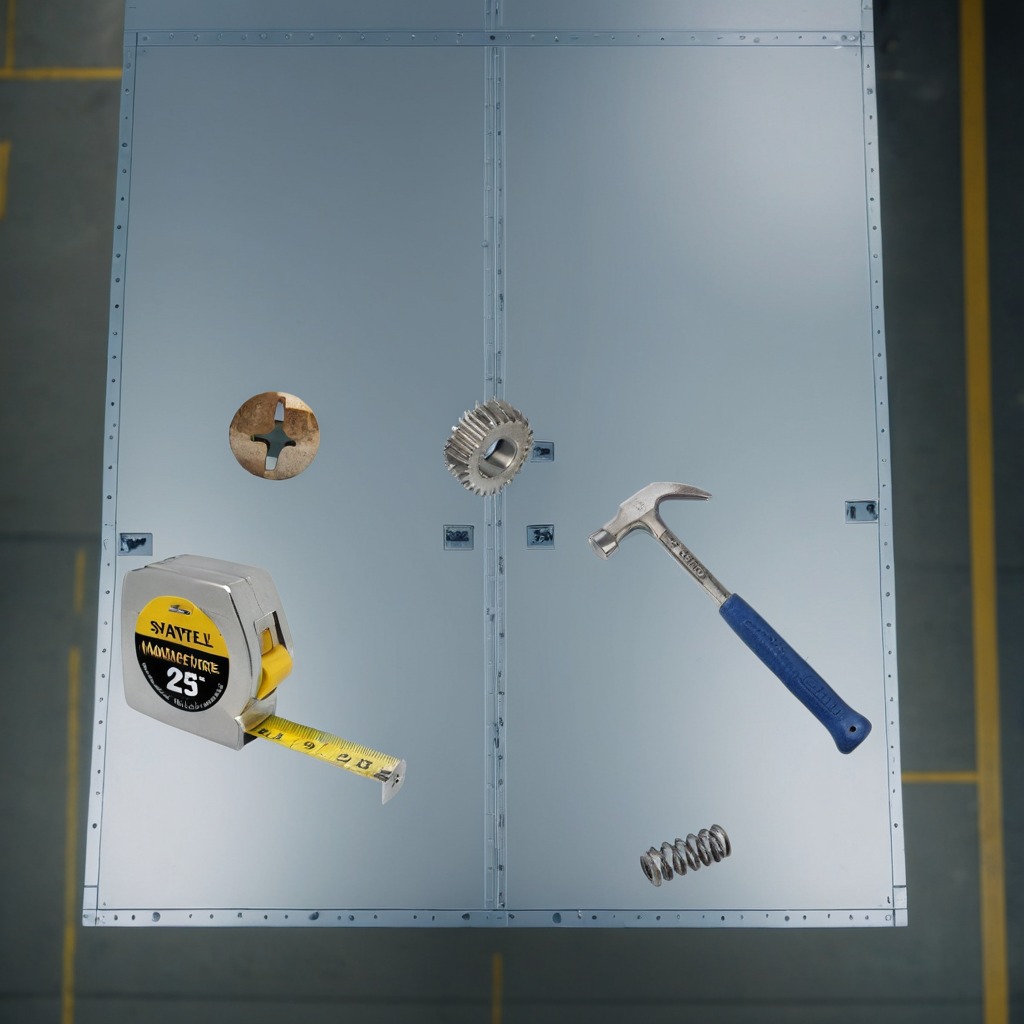
A steel gear with teeth, a measuring tape, a metal machine screw, a hammer, and a coiled metal spring are lying on the toolbox surface in an airplane hangar workshop.